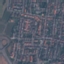
Land use / land cover class: Residential